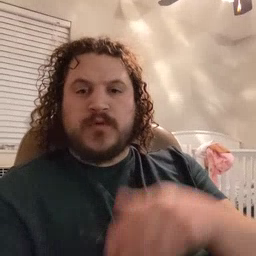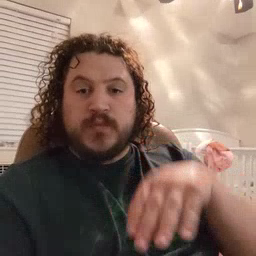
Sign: into